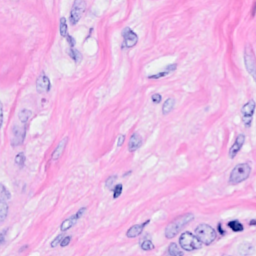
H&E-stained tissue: Breast